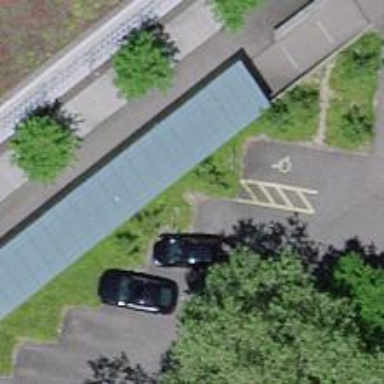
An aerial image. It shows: Disabled parking space.